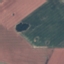
Land use / land cover class: AnnualCrop